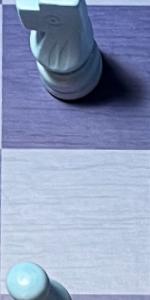
Label: Empty